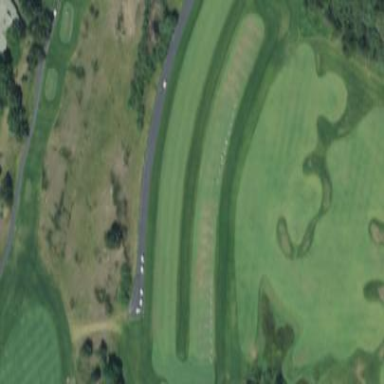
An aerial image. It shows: Golf tee area with grass surface.